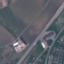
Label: Highway